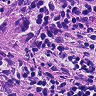
Metastatic tissue present: yes